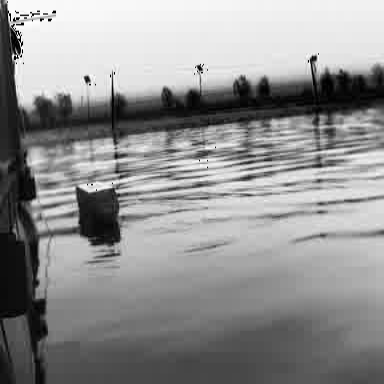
There is a fishing_boat in the infrared image.